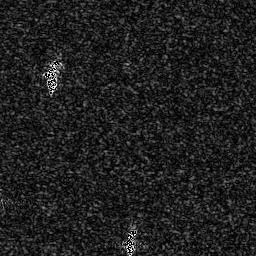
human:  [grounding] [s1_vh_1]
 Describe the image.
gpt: In the satellite image, there is  <ref>1 small ship </ref> <box>[[16, 21, 23, 30, 0]]</box> located at top left,  <ref>1 small ship </ref> <box>[[47, 87, 53, 98, 0]]</box> located at bottom.